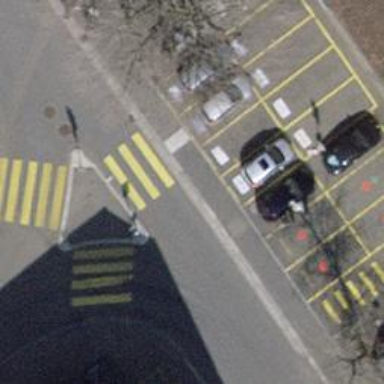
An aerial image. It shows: Kerb barrier.